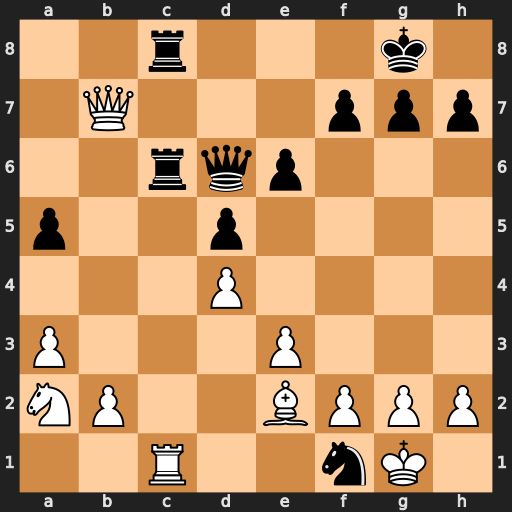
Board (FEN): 2r3k1/1Q3ppp/2rqp3/p2p4/3P4/P3P3/NP2BPPP/2R2nK1
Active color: w
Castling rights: -
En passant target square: -
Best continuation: Qxc8+ Rxc8 Rxc8+